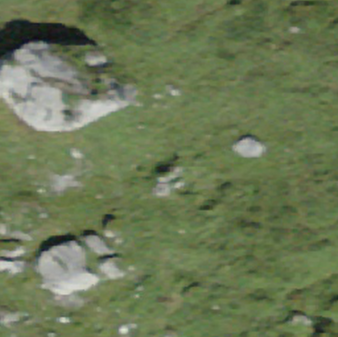
Label: bouldering_area